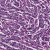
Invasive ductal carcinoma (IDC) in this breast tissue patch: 1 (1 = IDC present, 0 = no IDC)